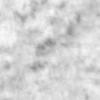
Label: no_change